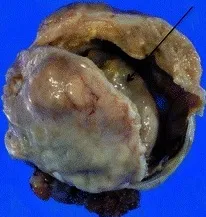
Gross findings and microscopic findings of case 1. A; The inner surface of the cyst wall is irregularly thickened. A firm nodule is located within the cyst (arrow).
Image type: pathology (h&e)